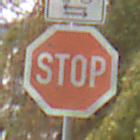
Verkehrszeichen: Stop
Zusatzzeichen oben: RichtungsangabeDurchPfeile9
Umgebung: Outdoor, Nature
Tageszeit: MorningAfternoon
Wetter: Overcast
Licht: Natural
Jahreszeit: Autumn
Kontrast: LowContrast